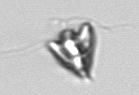
Label: Pyramimonas_longicauda